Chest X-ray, PA view. Patient: 51 years old, sex M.
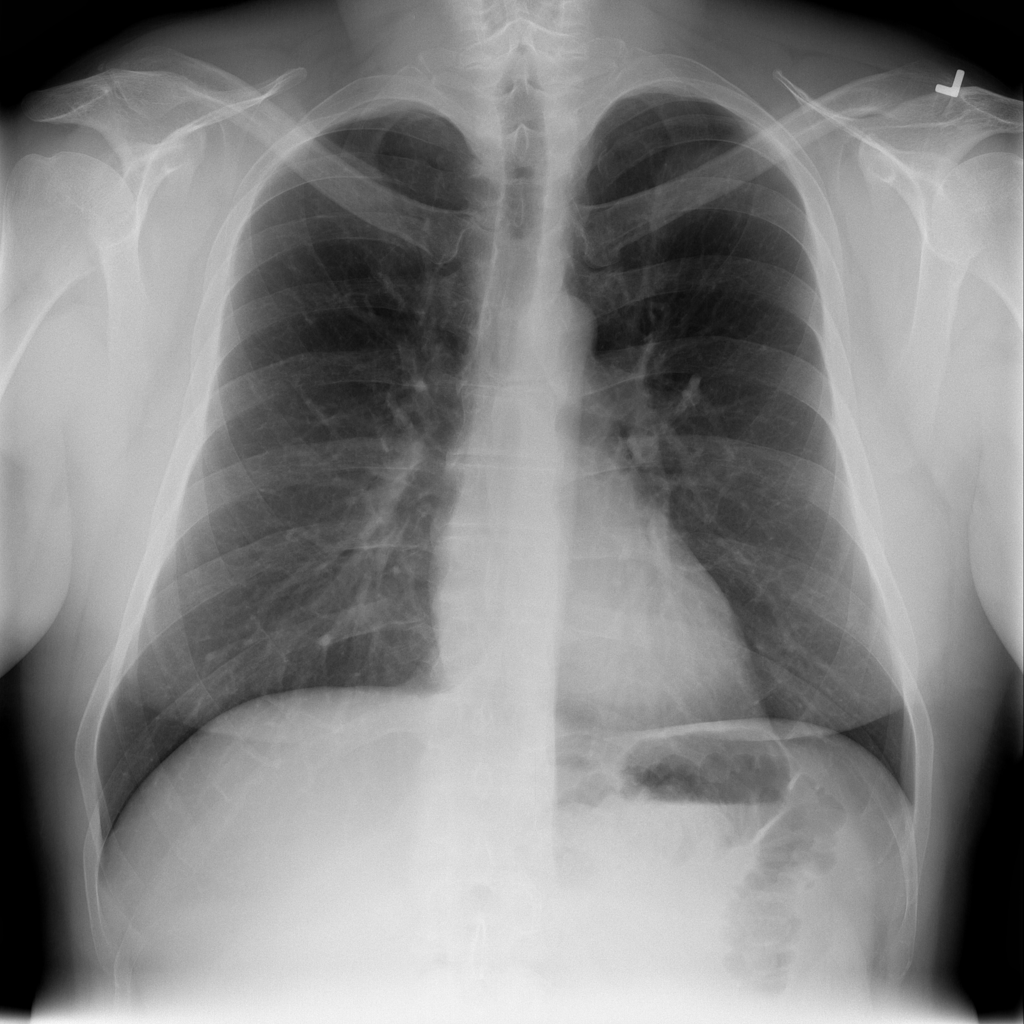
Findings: No Finding